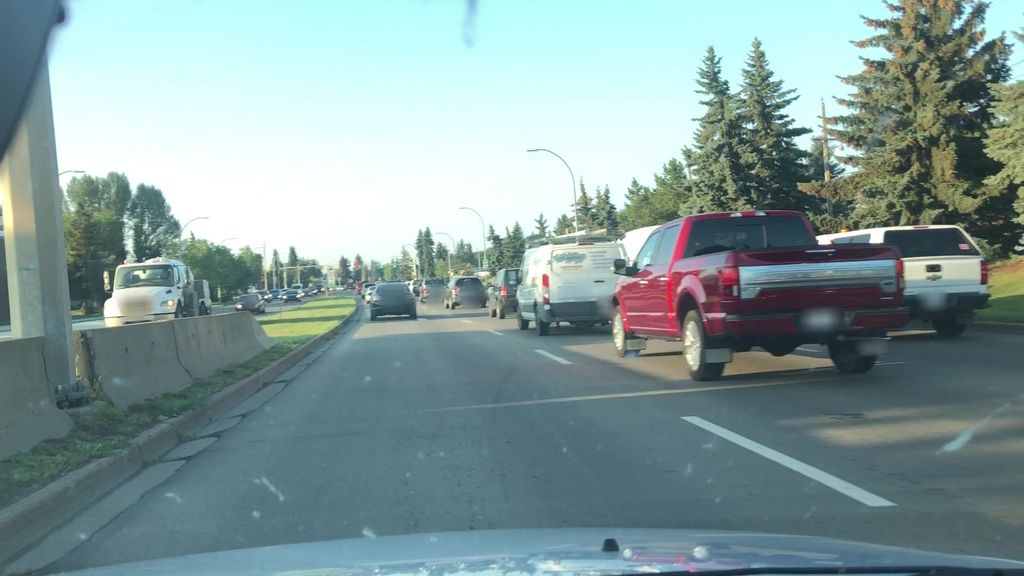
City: edmonton